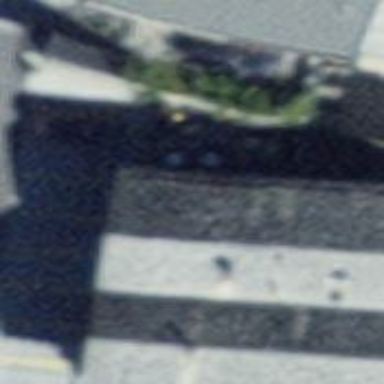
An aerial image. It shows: Restaurant.